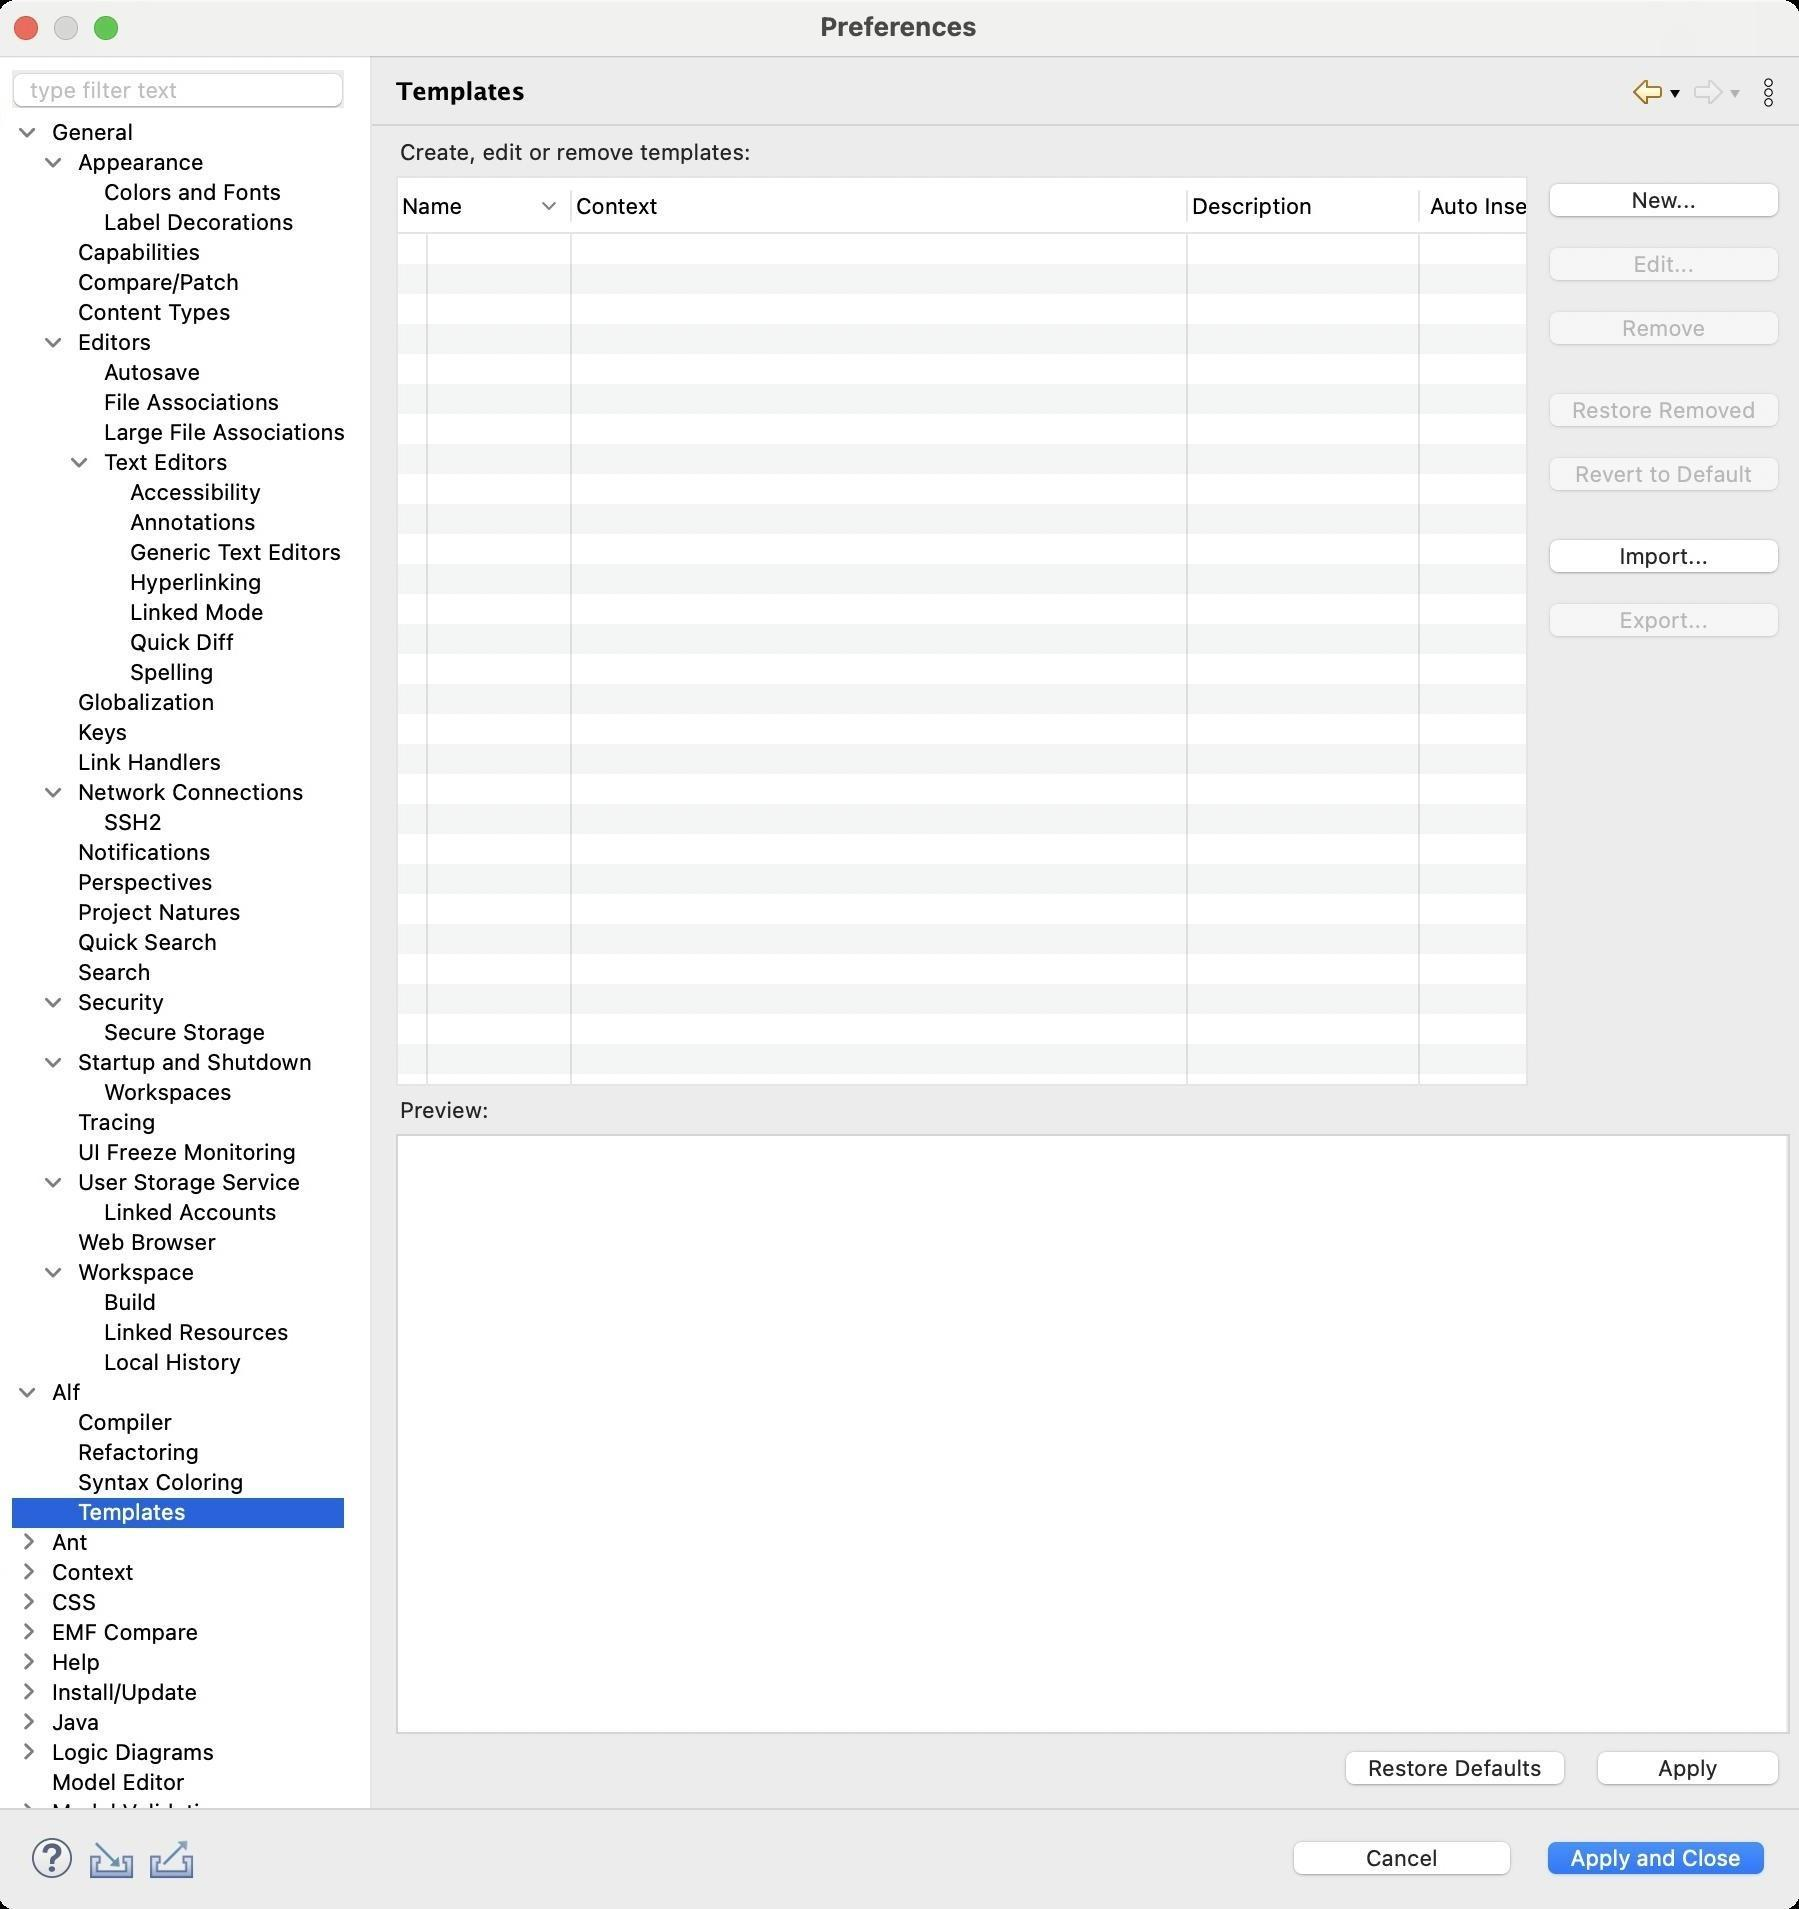
Accessibility tree:
{"name": "Preferences", "role": "AXWindow", "description": null, "role_description": "standard window", "value": null, "position": "480.00;95.00", "size": "901;955", "children": [{"name": "Apply_and_Close", "role": "AXButton", "description": null, "role_description": "button", "value": null, "position": "769.00;917.00", "size": "120;27", "children": []}, {"name": "Cancel", "role": "AXButton", "description": null, "role_description": "button", "value": null, "position": "642.00;917.00", "size": "120;27", "children": []}, {"name": null, "role": "AXToolbar", "description": null, "role_description": "toolbar", "value": null, "position": "12.00;915.00", "size": "90;30", "children": [{"name": "Help", "role": "AXCheckBox", "description": null, "role_description": "checkbox", "value": 0, "position": "12.00;915.00", "size": "30;30", "children": []}, {"name": "Import", "role": "AXButton", "description": null, "role_description": "button", "value": null, "position": "42.00;915.00", "size": "30;30", "children": []}, {"name": "Export", "role": "AXButton", "description": null, "role_description": "button", "value": null, "position": "72.00;915.00", "size": "30;30", "children": []}]}, {"name": null, "role": "AXScrollArea", "description": null, "role_description": "scroll area", "value": null, "position": "199.00;69.00", "size": "697;830", "children": [{"name": "Apply", "role": "AXButton", "description": null, "role_description": "button", "value": null, "position": "794.00;872.00", "size": "102;27", "children": []}, {"name": "Restore_Defaults", "role": "AXButton", "description": null, "role_description": "button", "value": null, "position": "668.00;872.00", "size": "121;27", "children": []}, {"name": null, "role": "AXScrollArea", "description": null, "role_description": "scroll area", "value": null, "position": "199.00;567.00", "size": "697;300", "children": [{"name": "Preview:", "role": "AXTextArea", "description": "", "role_description": "text entry area", "value": "", "position": "200.00;568.00", "size": "694;298", "children": []}, {"name": null, "role": "AXScrollBar", "description": null, "role_description": "scroll bar", "value": 1.0, "position": "200.00;850.00", "size": "695;16", "children": []}, {"name": null, "role": "AXScrollBar", "description": null, "role_description": "scroll bar", "value": 1.0, "position": "879.00;568.00", "size": "16;298", "children": []}]}, {"name": null, "role": "AXStaticText", "description": null, "role_description": "text", "value": "Preview:", "position": "199.00;548.00", "size": "49;14", "children": []}, {"name": "Export...", "role": "AXButton", "description": null, "role_description": "button", "value": null, "position": "770.00;298.00", "size": "126;27", "children": []}, {"name": "Import...", "role": "AXButton", "description": null, "role_description": "button", "value": null, "position": "770.00;266.00", "size": "126;27", "children": []}, {"name": "Revert_to_Default", "role": "AXButton", "description": null, "role_description": "button", "value": null, "position": "770.00;225.00", "size": "126;27", "children": []}, {"name": "Restore_Removed", "role": "AXButton", "description": null, "role_description": "button", "value": null, "position": "770.00;193.00", "size": "126;27", "children": []}, {"name": "Remove", "role": "AXButton", "description": null, "role_description": "button", "value": null, "position": "770.00;152.00", "size": "126;27", "children": []}, {"name": "Edit...", "role": "AXButton", "description": null, "role_description": "button", "value": null, "position": "770.00;120.00", "size": "126;27", "children": []}, {"name": "New...", "role": "AXButton", "description": null, "role_description": "button", "value": null, "position": "770.00;88.00", "size": "126;27", "children": []}, {"name": null, "role": "AXScrollArea", "description": null, "role_description": "scroll area", "value": null, "position": "199.00;88.00", "size": "566;455", "children": [{"name": null, "role": "AXTable", "description": null, "role_description": "table", "value": null, "position": "200.00;117.00", "size": "579;425", "children": [{"name": null, "role": "AXColumn", "description": null, "role_description": "column", "value": null, "position": "200.00;117.00", "size": "15;425", "children": []}, {"name": null, "role": "AXColumn", "description": null, "role_description": "column", "value": null, "position": "215.00;117.00", "size": "72;425", "children": []}, {"name": null, "role": "AXColumn", "description": null, "role_description": "column", "value": null, "position": "287.00;117.00", "size": "308;425", "children": []}, {"name": null, "role": "AXColumn", "description": null, "role_description": "column", "value": null, "position": "595.00;117.00", "size": "116;425", "children": []}, {"name": null, "role": "AXColumn", "description": null, "role_description": "column", "value": null, "position": "711.00;117.00", "size": "68;425", "children": []}, {"name": null, "role": "AXGroup", "description": null, "role_description": "group", "value": null, "position": "200.00;89.00", "size": "579;28", "children": [{"name": "", "role": "AXButton", "description": null, "role_description": "sort button", "value": null, "position": "200.00;89.00", "size": "0;28", "children": []}, {"name": "Name", "role": "AXButton", "description": null, "role_description": "sort button", "value": null, "position": "200.00;89.00", "size": "87;28", "children": []}, {"name": "Context", "role": "AXButton", "description": null, "role_description": "sort button", "value": null, "position": "287.00;89.00", "size": "308;28", "children": []}, {"name": "Description", "role": "AXButton", "description": null, "role_description": "sort button", "value": null, "position": "595.00;89.00", "size": "116;28", "children": []}, {"name": "Auto_Insert", "role": "AXButton", "description": null, "role_description": "sort button", "value": null, "position": "711.00;89.00", "size": "68;28", "children": []}]}]}, {"name": null, "role": "AXScrollBar", "description": null, "role_description": "scroll bar", "value": 0.0, "position": "200.00;526.00", "size": "564;16", "children": [{"name": null, "role": "AXValueIndicator", "description": null, "role_description": "value indicator", "value": 0.0, "position": "201.00;530.00", "size": "547;12", "children": []}, {"name": null, "role": "AXButton", "description": null, "role_description": "increment arrow button", "value": null, "position": "200.00;526.00", "size": "0;0", "children": []}, {"name": null, "role": "AXButton", "description": null, "role_description": "decrement arrow button", "value": null, "position": "200.00;526.00", "size": "0;0", "children": []}, {"name": null, "role": "AXButton", "description": null, "role_description": "increment page button", "value": null, "position": "748.50;530.00", "size": "16;12", "children": []}, {"name": null, "role": "AXButton", "description": null, "role_description": "decrement page button", "value": null, "position": "200.00;530.00", "size": "1;12", "children": []}]}]}, {"name": null, "role": "AXStaticText", "description": null, "role_description": "text", "value": "Create, edit or remove templates:", "position": "199.00;69.00", "size": "697;14", "children": []}]}, {"name": null, "role": "AXToolbar", "description": "", "role_description": "toolbar", "value": null, "position": "814.00;35.00", "size": "82;22", "children": [{"name": "Back_to_Syntax_Coloring", "role": "AXMenuButton", "description": null, "role_description": "menu button", "value": null, "position": "814.00;35.00", "size": "22;22", "children": []}, {"name": "Forward", "role": "AXMenuButton", "description": null, "role_description": "menu button", "value": null, "position": "844.00;35.00", "size": "22;22", "children": []}, {"name": "Additional_Dialog_Actions", "role": "AXButton", "description": null, "role_description": "button", "value": null, "position": "874.00;35.00", "size": "22;22", "children": []}]}, {"name": null, "role": "AXStaticText", "description": "", "role_description": "text", "value": "Templates", "position": "196.00;35.00", "size": "611;21", "children": []}, {"name": null, "role": "AXSplitter", "description": null, "role_description": "splitter", "value": 180, "position": "180.00;28.00", "size": "5;876", "children": []}, {"name": null, "role": "AXScrollArea", "description": null, "role_description": "scroll area", "value": null, "position": "7.00;59.00", "size": "166;845", "children": [{"name": null, "role": "AXOutline", "description": null, "role_description": "outline", "value": null, "position": "7.00;59.00", "size": "167;930", "children": [{"name": null, "role": "AXRow", "description": null, "role_description": "outline row", "value": null, "position": "7.00;59.00", "size": "167;15", "children": [{"name": null, "role": "AXGroup", "description": null, "role_description": "group", "value": null, "position": "7.00;59.00", "size": "167;15", "children": [{"name": null, "role": "AXDisclosureTriangle", "description": null, "role_description": "disclosure triangle", "value": 1, "position": "9.00;59.00", "size": "12;14", "children": []}, {"name": null, "role": "AXStaticText", "description": null, "role_description": "text", "value": "General", "position": "25.00;59.00", "size": "148;14", "children": []}]}]}, {"name": null, "role": "AXRow", "description": null, "role_description": "outline row", "value": null, "position": "7.00;74.00", "size": "167;15", "children": [{"name": null, "role": "AXGroup", "description": null, "role_description": "group", "value": null, "position": "7.00;74.00", "size": "167;15", "children": [{"name": null, "role": "AXDisclosureTriangle", "description": null, "role_description": "disclosure triangle", "value": 1, "position": "22.00;74.00", "size": "12;14", "children": []}, {"name": null, "role": "AXStaticText", "description": null, "role_description": "text", "value": "Appearance", "position": "38.00;74.00", "size": "135;14", "children": []}]}]}, {"name": null, "role": "AXRow", "description": null, "role_description": "outline row", "value": null, "position": "7.00;89.00", "size": "167;15", "children": [{"name": null, "role": "AXStaticText", "description": null, "role_description": "text", "value": "Colors and Fonts", "position": "51.00;89.00", "size": "122;14", "children": []}]}, {"name": null, "role": "AXRow", "description": null, "role_description": "outline row", "value": null, "position": "7.00;104.00", "size": "167;15", "children": [{"name": null, "role": "AXStaticText", "description": null, "role_description": "text", "value": "Label Decorations", "position": "51.00;104.00", "size": "122;14", "children": []}]}, {"name": null, "role": "AXRow", "description": null, "role_description": "outline row", "value": null, "position": "7.00;119.00", "size": "167;15", "children": [{"name": null, "role": "AXStaticText", "description": null, "role_description": "text", "value": "Capabilities", "position": "38.00;119.00", "size": "135;14", "children": []}]}, {"name": null, "role": "AXRow", "description": null, "role_description": "outline row", "value": null, "position": "7.00;134.00", "size": "167;15", "children": [{"name": null, "role": "AXStaticText", "description": null, "role_description": "text", "value": "Compare/Patch", "position": "38.00;134.00", "size": "135;14", "children": []}]}, {"name": null, "role": "AXRow", "description": null, "role_description": "outline row", "value": null, "position": "7.00;149.00", "size": "167;15", "children": [{"name": null, "role": "AXStaticText", "description": null, "role_description": "text", "value": "Content Types", "position": "38.00;149.00", "size": "135;14", "children": []}]}, {"name": null, "role": "AXRow", "description": null, "role_description": "outline row", "value": null, "position": "7.00;164.00", "size": "167;15", "children": [{"name": null, "role": "AXGroup", "description": null, "role_description": "group", "value": null, "position": "7.00;164.00", "size": "167;15", "children": [{"name": null, "role": "AXDisclosureTriangle", "description": null, "role_description": "disclosure triangle", "value": 1, "position": "22.00;164.00", "size": "12;14", "children": []}, {"name": null, "role": "AXStaticText", "description": null, "role_description": "text", "value": "Editors", "position": "38.00;164.00", "size": "135;14", "children": []}]}]}, {"name": null, "role": "AXRow", "description": null, "role_description": "outline row", "value": null, "position": "7.00;179.00", "size": "167;15", "children": [{"name": null, "role": "AXStaticText", "description": null, "role_description": "text", "value": "Autosave", "position": "51.00;179.00", "size": "122;14", "children": []}]}, {"name": null, "role": "AXRow", "description": null, "role_description": "outline row", "value": null, "position": "7.00;194.00", "size": "167;15", "children": [{"name": null, "role": "AXStaticText", "description": null, "role_description": "text", "value": "File Associations", "position": "51.00;194.00", "size": "122;14", "children": []}]}, {"name": null, "role": "AXRow", "description": null, "role_description": "outline row", "value": null, "position": "7.00;209.00", "size": "167;15", "children": [{"name": null, "role": "AXStaticText", "description": null, "role_description": "text", "value": "Large File Associations", "position": "51.00;209.00", "size": "122;14", "children": []}]}, {"name": null, "role": "AXRow", "description": null, "role_description": "outline row", "value": null, "position": "7.00;224.00", "size": "167;15", "children": [{"name": null, "role": "AXGroup", "description": null, "role_description": "group", "value": null, "position": "7.00;224.00", "size": "167;15", "children": [{"name": null, "role": "AXDisclosureTriangle", "description": null, "role_description": "disclosure triangle", "value": 1, "position": "35.00;224.00", "size": "12;14", "children": []}, {"name": null, "role": "AXStaticText", "description": null, "role_description": "text", "value": "Text Editors", "position": "51.00;224.00", "size": "122;14", "children": []}]}]}, {"name": null, "role": "AXRow", "description": null, "role_description": "outline row", "value": null, "position": "7.00;239.00", "size": "167;15", "children": [{"name": null, "role": "AXStaticText", "description": null, "role_description": "text", "value": "Accessibility", "position": "64.00;239.00", "size": "109;14", "children": []}]}, {"name": null, "role": "AXRow", "description": null, "role_description": "outline row", "value": null, "position": "7.00;254.00", "size": "167;15", "children": [{"name": null, "role": "AXStaticText", "description": null, "role_description": "text", "value": "Annotations", "position": "64.00;254.00", "size": "109;14", "children": []}]}, {"name": null, "role": "AXRow", "description": null, "role_description": "outline row", "value": null, "position": "7.00;269.00", "size": "167;15", "children": [{"name": null, "role": "AXStaticText", "description": null, "role_description": "text", "value": "Generic Text Editors", "position": "64.00;269.00", "size": "109;14", "children": []}]}, {"name": null, "role": "AXRow", "description": null, "role_description": "outline row", "value": null, "position": "7.00;284.00", "size": "167;15", "children": [{"name": null, "role": "AXStaticText", "description": null, "role_description": "text", "value": "Hyperlinking", "position": "64.00;284.00", "size": "109;14", "children": []}]}, {"name": null, "role": "AXRow", "description": null, "role_description": "outline row", "value": null, "position": "7.00;299.00", "size": "167;15", "children": [{"name": null, "role": "AXStaticText", "description": null, "role_description": "text", "value": "Linked Mode", "position": "64.00;299.00", "size": "109;14", "children": []}]}, {"name": null, "role": "AXRow", "description": null, "role_description": "outline row", "value": null, "position": "7.00;314.00", "size": "167;15", "children": [{"name": null, "role": "AXStaticText", "description": null, "role_description": "text", "value": "Quick Diff", "position": "64.00;314.00", "size": "109;14", "children": []}]}, {"name": null, "role": "AXRow", "description": null, "role_description": "outline row", "value": null, "position": "7.00;329.00", "size": "167;15", "children": [{"name": null, "role": "AXStaticText", "description": null, "role_description": "text", "value": "Spelling", "position": "64.00;329.00", "size": "109;14", "children": []}]}, {"name": null, "role": "AXRow", "description": null, "role_description": "outline row", "value": null, "position": "7.00;344.00", "size": "167;15", "children": [{"name": null, "role": "AXStaticText", "description": null, "role_description": "text", "value": "Globalization", "position": "38.00;344.00", "size": "135;14", "children": []}]}, {"name": null, "role": "AXRow", "description": null, "role_description": "outline row", "value": null, "position": "7.00;359.00", "size": "167;15", "children": [{"name": null, "role": "AXStaticText", "description": null, "role_description": "text", "value": "Keys", "position": "38.00;359.00", "size": "135;14", "children": []}]}, {"name": null, "role": "AXRow", "description": null, "role_description": "outline row", "value": null, "position": "7.00;374.00", "size": "167;15", "children": [{"name": null, "role": "AXStaticText", "description": null, "role_description": "text", "value": "Link Handlers", "position": "38.00;374.00", "size": "135;14", "children": []}]}, {"name": null, "role": "AXRow", "description": null, "role_description": "outline row", "value": null, "position": "7.00;389.00", "size": "167;15", "children": [{"name": null, "role": "AXGroup", "description": null, "role_description": "group", "value": null, "position": "7.00;389.00", "size": "167;15", "children": [{"name": null, "role": "AXDisclosureTriangle", "description": null, "role_description": "disclosure triangle", "value": 1, "position": "22.00;389.00", "size": "12;14", "children": []}, {"name": null, "role": "AXStaticText", "description": null, "role_description": "text", "value": "Network Connections", "position": "38.00;389.00", "size": "135;14", "children": []}]}]}, {"name": null, "role": "AXRow", "description": null, "role_description": "outline row", "value": null, "position": "7.00;404.00", "size": "167;15", "children": [{"name": null, "role": "AXStaticText", "description": null, "role_description": "text", "value": "SSH2", "position": "51.00;404.00", "size": "122;14", "children": []}]}, {"name": null, "role": "AXRow", "description": null, "role_description": "outline row", "value": null, "position": "7.00;419.00", "size": "167;15", "children": [{"name": null, "role": "AXStaticText", "description": null, "role_description": "text", "value": "Notifications", "position": "38.00;419.00", "size": "135;14", "children": []}]}, {"name": null, "role": "AXRow", "description": null, "role_description": "outline row", "value": null, "position": "7.00;434.00", "size": "167;15", "children": [{"name": null, "role": "AXStaticText", "description": null, "role_description": "text", "value": "Perspectives", "position": "38.00;434.00", "size": "135;14", "children": []}]}, {"name": null, "role": "AXRow", "description": null, "role_description": "outline row", "value": null, "position": "7.00;449.00", "size": "167;15", "children": [{"name": null, "role": "AXStaticText", "description": null, "role_description": "text", "value": "Project Natures", "position": "38.00;449.00", "size": "135;14", "children": []}]}, {"name": null, "role": "AXRow", "description": null, "role_description": "outline row", "value": null, "position": "7.00;464.00", "size": "167;15", "children": [{"name": null, "role": "AXStaticText", "description": null, "role_description": "text", "value": "Quick Search", "position": "38.00;464.00", "size": "135;14", "children": []}]}, {"name": null, "role": "AXRow", "description": null, "role_description": "outline row", "value": null, "position": "7.00;479.00", "size": "167;15", "children": [{"name": null, "role": "AXStaticText", "description": null, "role_description": "text", "value": "Search", "position": "38.00;479.00", "size": "135;14", "children": []}]}, {"name": null, "role": "AXRow", "description": null, "role_description": "outline row", "value": null, "position": "7.00;494.00", "size": "167;15", "children": [{"name": null, "role": "AXGroup", "description": null, "role_description": "group", "value": null, "position": "7.00;494.00", "size": "167;15", "children": [{"name": null, "role": "AXDisclosureTriangle", "description": null, "role_description": "disclosure triangle", "value": 1, "position": "22.00;494.00", "size": "12;14", "children": []}, {"name": null, "role": "AXStaticText", "description": null, "role_description": "text", "value": "Security", "position": "38.00;494.00", "size": "135;14", "children": []}]}]}, {"name": null, "role": "AXRow", "description": null, "role_description": "outline row", "value": null, "position": "7.00;509.00", "size": "167;15", "children": [{"name": null, "role": "AXStaticText", "description": null, "role_description": "text", "value": "Secure Storage", "position": "51.00;509.00", "size": "122;14", "children": []}]}, {"name": null, "role": "AXRow", "description": null, "role_description": "outline row", "value": null, "position": "7.00;524.00", "size": "167;15", "children": [{"name": null, "role": "AXGroup", "description": null, "role_description": "group", "value": null, "position": "7.00;524.00", "size": "167;15", "children": [{"name": null, "role": "AXDisclosureTriangle", "description": null, "role_description": "disclosure triangle", "value": 1, "position": "22.00;524.00", "size": "12;14", "children": []}, {"name": null, "role": "AXStaticText", "description": null, "role_description": "text", "value": "Startup and Shutdown", "position": "38.00;524.00", "size": "135;14", "children": []}]}]}, {"name": null, "role": "AXRow", "description": null, "role_description": "outline row", "value": null, "position": "7.00;539.00", "size": "167;15", "children": [{"name": null, "role": "AXStaticText", "description": null, "role_description": "text", "value": "Workspaces", "position": "51.00;539.00", "size": "122;14", "children": []}]}, {"name": null, "role": "AXRow", "description": null, "role_description": "outline row", "value": null, "position": "7.00;554.00", "size": "167;15", "children": [{"name": null, "role": "AXStaticText", "description": null, "role_description": "text", "value": "Tracing", "position": "38.00;554.00", "size": "135;14", "children": []}]}, {"name": null, "role": "AXRow", "description": null, "role_description": "outline row", "value": null, "position": "7.00;569.00", "size": "167;15", "children": [{"name": null, "role": "AXStaticText", "description": null, "role_description": "text", "value": "UI Freeze Monitoring", "position": "38.00;569.00", "size": "135;14", "children": []}]}, {"name": null, "role": "AXRow", "description": null, "role_description": "outline row", "value": null, "position": "7.00;584.00", "size": "167;15", "children": [{"name": null, "role": "AXGroup", "description": null, "role_description": "group", "value": null, "position": "7.00;584.00", "size": "167;15", "children": [{"name": null, "role": "AXDisclosureTriangle", "description": null, "role_description": "disclosure triangle", "value": 1, "position": "22.00;584.00", "size": "12;14", "children": []}, {"name": null, "role": "AXStaticText", "description": null, "role_description": "text", "value": "User Storage Service", "position": "38.00;584.00", "size": "135;14", "children": []}]}]}, {"name": null, "role": "AXRow", "description": null, "role_description": "outline row", "value": null, "position": "7.00;599.00", "size": "167;15", "children": [{"name": null, "role": "AXStaticText", "description": null, "role_description": "text", "value": "Linked Accounts", "position": "51.00;599.00", "size": "122;14", "children": []}]}, {"name": null, "role": "AXRow", "description": null, "role_description": "outline row", "value": null, "position": "7.00;614.00", "size": "167;15", "children": [{"name": null, "role": "AXStaticText", "description": null, "role_description": "text", "value": "Web Browser", "position": "38.00;614.00", "size": "135;14", "children": []}]}, {"name": null, "role": "AXRow", "description": null, "role_description": "outline row", "value": null, "position": "7.00;629.00", "size": "167;15", "children": [{"name": null, "role": "AXGroup", "description": null, "role_description": "group", "value": null, "position": "7.00;629.00", "size": "167;15", "children": [{"name": null, "role": "AXDisclosureTriangle", "description": null, "role_description": "disclosure triangle", "value": 1, "position": "22.00;629.00", "size": "12;14", "children": []}, {"name": null, "role": "AXStaticText", "description": null, "role_description": "text", "value": "Workspace", "position": "38.00;629.00", "size": "135;14", "children": []}]}]}, {"name": null, "role": "AXRow", "description": null, "role_description": "outline row", "value": null, "position": "7.00;644.00", "size": "167;15", "children": [{"name": null, "role": "AXStaticText", "description": null, "role_description": "text", "value": "Build", "position": "51.00;644.00", "size": "122;14", "children": []}]}, {"name": null, "role": "AXRow", "description": null, "role_description": "outline row", "value": null, "position": "7.00;659.00", "size": "167;15", "children": [{"name": null, "role": "AXStaticText", "description": null, "role_description": "text", "value": "Linked Resources", "position": "51.00;659.00", "size": "122;14", "children": []}]}, {"name": null, "role": "AXRow", "description": null, "role_description": "outline row", "value": null, "position": "7.00;674.00", "size": "167;15", "children": [{"name": null, "role": "AXStaticText", "description": null, "role_description": "text", "value": "Local History", "position": "51.00;674.00", "size": "122;14", "children": []}]}, {"name": null, "role": "AXRow", "description": null, "role_description": "outline row", "value": null, "position": "7.00;689.00", "size": "167;15", "children": [{"name": null, "role": "AXGroup", "description": null, "role_description": "group", "value": null, "position": "7.00;689.00", "size": "167;15", "children": [{"name": null, "role": "AXDisclosureTriangle", "description": null, "role_description": "disclosure triangle", "value": 1, "position": "9.00;689.00", "size": "12;14", "children": []}, {"name": null, "role": "AXStaticText", "description": null, "role_description": "text", "value": "Alf", "position": "25.00;689.00", "size": "148;14", "children": []}]}]}, {"name": null, "role": "AXRow", "description": null, "role_description": "outline row", "value": null, "position": "7.00;704.00", "size": "167;15", "children": [{"name": null, "role": "AXStaticText", "description": null, "role_description": "text", "value": "Compiler", "position": "38.00;704.00", "size": "135;14", "children": []}]}, {"name": null, "role": "AXRow", "description": null, "role_description": "outline row", "value": null, "position": "7.00;719.00", "size": "167;15", "children": [{"name": null, "role": "AXStaticText", "description": null, "role_description": "text", "value": "Refactoring", "position": "38.00;719.00", "size": "135;14", "children": []}]}, {"name": null, "role": "AXRow", "description": null, "role_description": "outline row", "value": null, "position": "7.00;734.00", "size": "167;15", "children": [{"name": null, "role": "AXStaticText", "description": null, "role_description": "text", "value": "Syntax Coloring", "position": "38.00;734.00", "size": "135;14", "children": []}]}, {"name": null, "role": "AXRow", "description": null, "role_description": "outline row", "value": null, "position": "7.00;749.00", "size": "167;15", "children": [{"name": null, "role": "AXStaticText", "description": null, "role_description": "text", "value": "Templates", "position": "38.00;749.00", "size": "135;14", "children": []}]}, {"name": null, "role": "AXRow", "description": null, "role_description": "outline row", "value": null, "position": "7.00;764.00", "size": "167;15", "children": [{"name": null, "role": "AXGroup", "description": null, "role_description": "group", "value": null, "position": "7.00;764.00", "size": "167;15", "children": [{"name": null, "role": "AXDisclosureTriangle", "description": null, "role_description": "disclosure triangle", "value": 0, "position": "9.00;764.00", "size": "12;14", "children": []}, {"name": null, "role": "AXStaticText", "description": null, "role_description": "text", "value": "Ant", "position": "25.00;764.00", "size": "148;14", "children": []}]}]}, {"name": null, "role": "AXRow", "description": null, "role_description": "outline row", "value": null, "position": "7.00;779.00", "size": "167;15", "children": [{"name": null, "role": "AXGroup", "description": null, "role_description": "group", "value": null, "position": "7.00;779.00", "size": "167;15", "children": [{"name": null, "role": "AXDisclosureTriangle", "description": null, "role_description": "disclosure triangle", "value": 0, "position": "9.00;779.00", "size": "12;14", "children": []}, {"name": null, "role": "AXStaticText", "description": null, "role_description": "text", "value": "Context", "position": "25.00;779.00", "size": "148;14", "children": []}]}]}, {"name": null, "role": "AXRow", "description": null, "role_description": "outline row", "value": null, "position": "7.00;794.00", "size": "167;15", "children": [{"name": null, "role": "AXGroup", "description": null, "role_description": "group", "value": null, "position": "7.00;794.00", "size": "167;15", "children": [{"name": null, "role": "AXDisclosureTriangle", "description": null, "role_description": "disclosure triangle", "value": 0, "position": "9.00;794.00", "size": "12;14", "children": []}, {"name": null, "role": "AXStaticText", "description": null, "role_description": "text", "value": "CSS", "position": "25.00;794.00", "size": "148;14", "children": []}]}]}, {"name": null, "role": "AXRow", "description": null, "role_description": "outline row", "value": null, "position": "7.00;809.00", "size": "167;15", "children": [{"name": null, "role": "AXGroup", "description": null, "role_description": "group", "value": null, "position": "7.00;809.00", "size": "167;15", "children": [{"name": null, "role": "AXDisclosureTriangle", "description": null, "role_description": "disclosure triangle", "value": 0, "position": "9.00;809.00", "size": "12;14", "children": []}, {"name": null, "role": "AXStaticText", "description": null, "role_description": "text", "value": "EMF Compare", "position": "25.00;809.00", "size": "148;14", "children": []}]}]}, {"name": null, "role": "AXRow", "description": null, "role_description": "outline row", "value": null, "position": "7.00;824.00", "size": "167;15", "children": [{"name": null, "role": "AXGroup", "description": null, "role_description": "group", "value": null, "position": "7.00;824.00", "size": "167;15", "children": [{"name": null, "role": "AXDisclosureTriangle", "description": null, "role_description": "disclosure triangle", "value": 0, "position": "9.00;824.00", "size": "12;14", "children": []}, {"name": null, "role": "AXStaticText", "description": null, "role_description": "text", "value": "Help", "position": "25.00;824.00", "size": "148;14", "children": []}]}]}, {"name": null, "role": "AXRow", "description": null, "role_description": "outline row", "value": null, "position": "7.00;839.00", "size": "167;15", "children": [{"name": null, "role": "AXGroup", "description": null, "role_description": "group", "value": null, "position": "7.00;839.00", "size": "167;15", "children": [{"name": null, "role": "AXDisclosureTriangle", "description": null, "role_description": "disclosure triangle", "value": 0, "position": "9.00;839.00", "size": "12;14", "children": []}, {"name": null, "role": "AXStaticText", "description": null, "role_description": "text", "value": "Install/Update", "position": "25.00;839.00", "size": "148;14", "children": []}]}]}, {"name": null, "role": "AXRow", "description": null, "role_description": "outline row", "value": null, "position": "7.00;854.00", "size": "167;15", "children": [{"name": null, "role": "AXGroup", "description": null, "role_description": "group", "value": null, "position": "7.00;854.00", "size": "167;15", "children": [{"name": null, "role": "AXDisclosureTriangle", "description": null, "role_description": "disclosure triangle", "value": 0, "position": "9.00;854.00", "size": "12;14", "children": []}, {"name": null, "role": "AXStaticText", "description": null, "role_description": "text", "value": "Java", "position": "25.00;854.00", "size": "148;14", "children": []}]}]}, {"name": null, "role": "AXRow", "description": null, "role_description": "outline row", "value": null, "position": "7.00;869.00", "size": "167;15", "children": [{"name": null, "role": "AXGroup", "description": null, "role_description": "group", "value": null, "position": "7.00;869.00", "size": "167;15", "children": [{"name": null, "role": "AXDisclosureTriangle", "description": null, "role_description": "disclosure triangle", "value": 0, "position": "9.00;869.00", "size": "12;14", "children": []}, {"name": null, "role": "AXStaticText", "description": null, "role_description": "text", "value": "Logic Diagrams", "position": "25.00;869.00", "size": "148;14", "children": []}]}]}, {"name": null, "role": "AXRow", "description": null, "role_description": "outline row", "value": null, "position": "7.00;884.00", "size": "167;15", "children": [{"name": null, "role": "AXStaticText", "description": null, "role_description": "text", "value": "Model Editor", "position": "25.00;884.00", "size": "148;14", "children": []}]}, {"name": null, "role": "AXRow", "description": null, "role_description": "outline row", "value": null, "position": "7.00;899.00", "size": "167;15", "children": [{"name": null, "role": "AXGroup", "description": null, "role_description": "group", "value": null, "position": "7.00;899.00", "size": "167;15", "children": [{"name": null, "role": "AXDisclosureTriangle", "description": null, "role_description": "disclosure triangle", "value": 0, "position": "9.00;899.00", "size": "12;14", "children": []}, {"name": null, "role": "AXStaticText", "description": null, "role_description": "text", "value": "Model Validation", "position": "25.00;899.00", "size": "148;14", "children": []}]}]}, {"name": null, "role": "AXRow", "description": null, "role_description": "outline row", "value": null, "position": "7.00;914.00", "size": "167;15", "children": [{"name": null, "role": "AXGroup", "description": null, "role_description": "group", "value": null, "position": "7.00;914.00", "size": "167;15", "children": [{"name": null, "role": "AXDisclosureTriangle", "description": null, "role_description": "disclosure triangle", "value": 0, "position": "9.00;914.00", "size": "12;14", "children": []}, {"name": null, "role": "AXStaticText", "description": null, "role_description": "text", "value": "OCL", "position": "25.00;914.00", "size": "148;14", "children": []}]}]}, {"name": null, "role": "AXRow", "description": null, "role_description": "outline row", "value": null, "position": "7.00;929.00", "size": "167;15", "children": [{"name": null, "role": "AXGroup", "description": null, "role_description": "group", "value": null, "position": "7.00;929.00", "size": "167;15", "children": [{"name": null, "role": "AXDisclosureTriangle", "description": null, "role_description": "disclosure triangle", "value": 0, "position": "9.00;929.00", "size": "12;14", "children": []}, {"name": null, "role": "AXStaticText", "description": null, "role_description": "text", "value": "Papyrus", "position": "25.00;929.00", "size": "148;14", "children": []}]}]}, {"name": null, "role": "AXRow", "description": null, "role_description": "outline row", "value": null, "position": "7.00;944.00", "size": "167;15", "children": [{"name": null, "role": "AXGroup", "description": null, "role_description": "group", "value": null, "position": "7.00;944.00", "size": "167;15", "children": [{"name": null, "role": "AXDisclosureTriangle", "description": null, "role_description": "disclosure triangle", "value": 0, "position": "9.00;944.00", "size": "12;14", "children": []}, {"name": null, "role": "AXStaticText", "description": null, "role_description": "text", "value": "Plug-in Development", "position": "25.00;944.00", "size": "148;14", "children": []}]}]}, {"name": null, "role": "AXRow", "description": null, "role_description": "outline row", "value": null, "position": "7.00;959.00", "size": "167;15", "children": [{"name": null, "role": "AXGroup", "description": null, "role_description": "group", "value": null, "position": "7.00;959.00", "size": "167;15", "children": [{"name": null, "role": "AXDisclosureTriangle", "description": null, "role_description": "disclosure triangle", "value": 0, "position": "9.00;959.00", "size": "12;14", "children": []}, {"name": null, "role": "AXStaticText", "description": null, "role_description": "text", "value": "Run/Debug", "position": "25.00;959.00", "size": "148;14", "children": []}]}]}, {"name": null, "role": "AXRow", "description": null, "role_description": "outline row", "value": null, "position": "7.00;974.00", "size": "167;15", "children": [{"name": null, "role": "AXGroup", "description": null, "role_description": "group", "value": null, "position": "7.00;974.00", "size": "167;15", "children": [{"name": null, "role": "AXDisclosureTriangle", "description": null, "role_description": "disclosure triangle", "value": 0, "position": "9.00;974.00", "size": "12;14", "children": []}, {"name": null, "role": "AXStaticText", "description": null, "role_description": "text", "value": "Version Control (Team)", "position": "25.00;974.00", "size": "148;14", "children": []}]}]}, {"name": null, "role": "AXColumn", "description": null, "role_description": "column", "value": null, "position": "7.00;59.00", "size": "167;930", "children": []}]}, {"name": null, "role": "AXScrollBar", "description": null, "role_description": "scroll bar", "value": 0.0, "position": "7.00;888.00", "size": "166;16", "children": [{"name": null, "role": "AXValueIndicator", "description": null, "role_description": "value indicator", "value": 0.0, "position": "8.00;892.00", "size": "163;12", "children": []}, {"name": null, "role": "AXButton", "description": null, "role_description": "increment arrow button", "value": null, "position": "7.00;888.00", "size": "0;0", "children": []}, {"name": null, "role": "AXButton", "description": null, "role_description": "decrement arrow button", "value": null, "position": "7.00;888.00", "size": "0;0", "children": []}, {"name": null, "role": "AXButton", "description": null, "role_description": "increment page button", "value": null, "position": "171.50;892.00", "size": "2;12", "children": []}, {"name": null, "role": "AXButton", "description": null, "role_description": "decrement page button", "value": null, "position": "7.00;892.00", "size": "1;12", "children": []}]}, {"name": null, "role": "AXScrollBar", "description": null, "role_description": "scroll bar", "value": 0.0, "position": "157.00;59.00", "size": "16;845", "children": [{"name": null, "role": "AXValueIndicator", "description": null, "role_description": "value indicator", "value": 0.0, "position": "161.00;60.00", "size": "12;766", "children": []}, {"name": null, "role": "AXButton", "description": null, "role_description": "increment arrow button", "value": null, "position": "157.00;59.00", "size": "0;0", "children": []}, {"name": null, "role": "AXButton", "description": null, "role_description": "decrement arrow button", "value": null, "position": "157.00;59.00", "size": "0;0", "children": []}, {"name": null, "role": "AXButton", "description": null, "role_description": "increment page button", "value": null, "position": "161.00;826.00", "size": "12;78", "children": []}, {"name": null, "role": "AXButton", "description": null, "role_description": "decrement page button", "value": null, "position": "161.00;59.00", "size": "12;1", "children": []}]}]}, {"name": "type_filter_text", "role": "AXTextField", "description": null, "role_description": "search text field", "value": "", "position": "7.00;35.00", "size": "166;19", "children": []}, {"name": null, "role": "AXButton", "description": null, "role_description": "close button", "value": null, "position": "7.00;6.00", "size": "14;16", "children": []}, {"name": null, "role": "AXButton", "description": null, "role_description": "zoom button", "value": null, "position": "47.00;6.00", "size": "14;16", "children": [{"name": null, "role": "AXGroup", "description": null, "role_description": "group", "value": null, "position": "47.00;6.00", "size": "14;16", "children": [{"name": null, "role": "AXGroup", "description": null, "role_description": "group", "value": null, "position": "47.00;6.00", "size": "14;16", "children": []}]}]}, {"name": null, "role": "AXButton", "description": null, "role_description": "minimize button", "value": null, "position": "27.00;6.00", "size": "14;16", "children": []}, {"name": null, "role": "AXStaticText", "description": null, "role_description": "text", "value": "Preferences", "position": "409.00;5.00", "size": "83;16", "children": []}]}